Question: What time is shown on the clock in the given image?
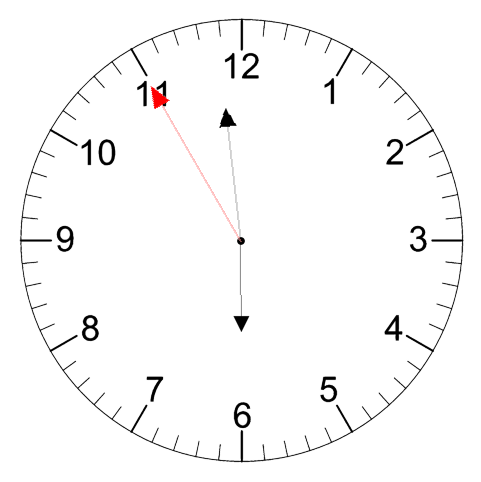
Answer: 05:58:55